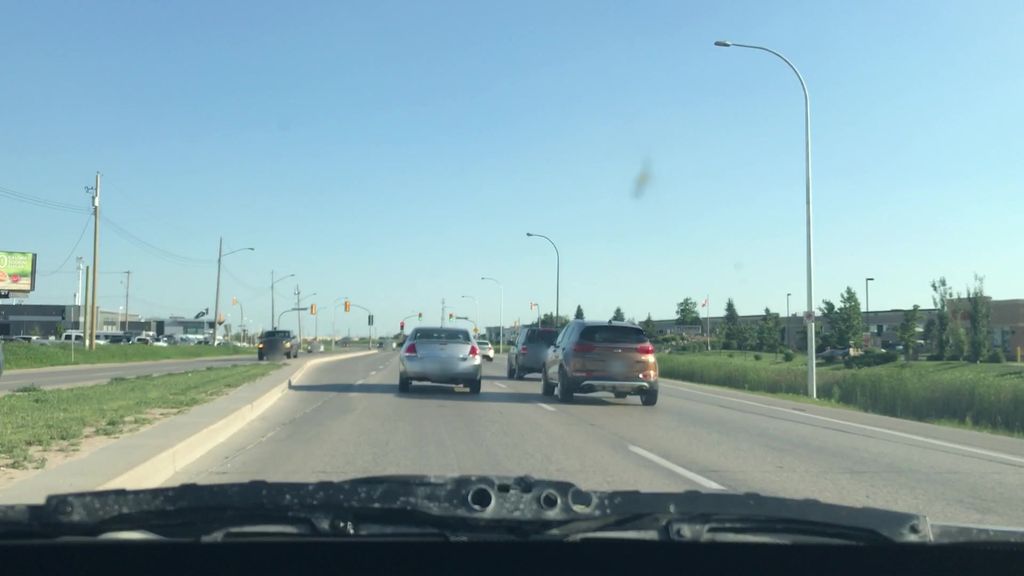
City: winnipeg